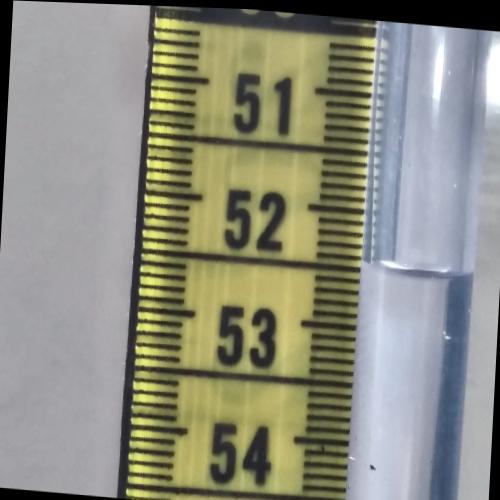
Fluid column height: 52.4 cm